Aerial crown-view tile of a tropical tree (Barro Colorado Island, Panama), acquired 20250818:
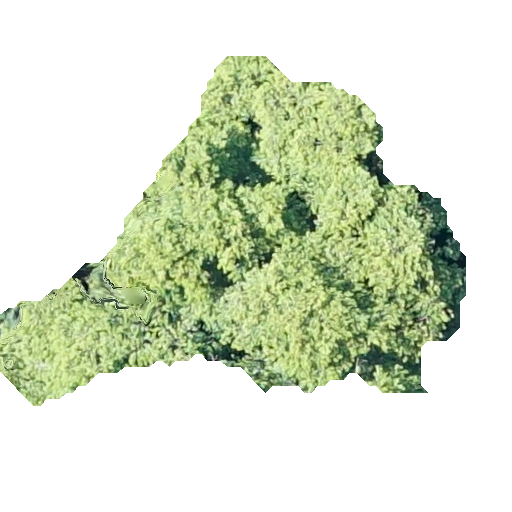
Species: Guazuma ulmifolia
GBIF accepted scientific name: Guazuma ulmifolia
Crown area: 136.258 m²